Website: lowes
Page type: billing-address
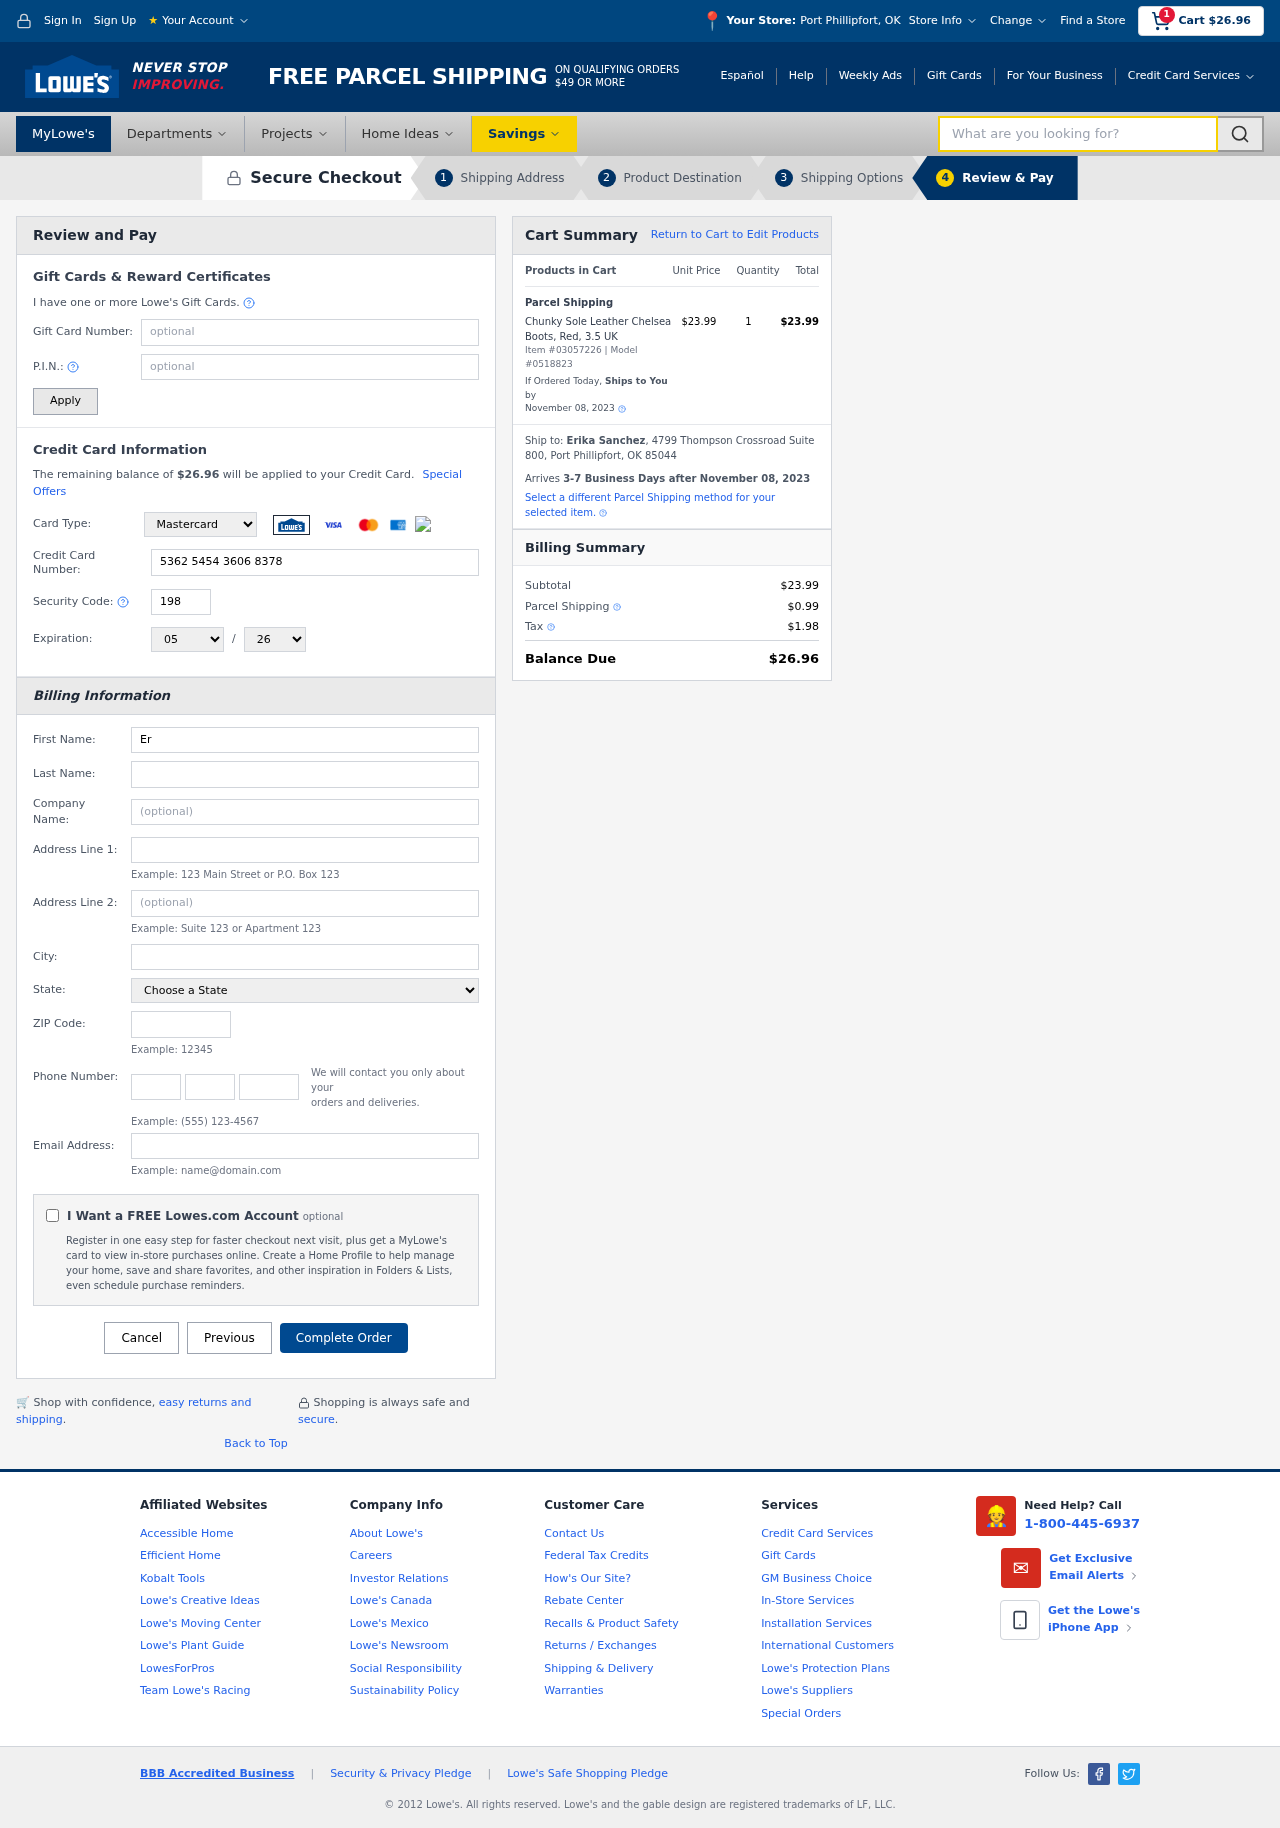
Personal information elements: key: PII_CARD_CVV
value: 198
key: PII_CARD_EXPIRY_MONTH
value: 05
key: PII_CARD_EXPIRY_YEAR
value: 26
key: PII_CARD_NUMBER
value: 5362 5454 3606 8378
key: PII_CARD_TYPE
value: Mastercard
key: PII_CITY
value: Port Phillipfort
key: PII_CITY_STATE
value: Port Phillipfort, OK
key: PII_COMPANY
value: Castro-Lee
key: PII_EMAIL
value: erika.sanchez@hotmail.com
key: PII_FIRSTNAME
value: Erika
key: PII_FULLNAME
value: Erika Sanchez
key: PII_LASTNAME
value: Sanchez
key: PII_PHONE_AREA
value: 927
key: PII_PHONE_PREFIX
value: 779
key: PII_PHONE_SUFFIX
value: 2157
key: PII_POSTCODE
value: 85044
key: PII_STATE
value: Oklahoma
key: PII_STREET
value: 4799 Thompson Crossroad Suite 800
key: PII_STREET2
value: Suite 381
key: PII_CITY_STATE_ZIP
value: Port Phillipfort, OK 85044
Product elements: key: PRODUCT1_NAME
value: Chunky Sole Leather Chelsea Boots, Red, 3.5 UK
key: PRODUCT1_PRICE
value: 23.99
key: PRODUCT1_QUANTITY
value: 1
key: PRODUCT_ITEM_NUMBER
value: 03057226
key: PRODUCT_MODEL_NUMBER
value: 0518823
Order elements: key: ORDER_SUBTOTAL
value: $26.96
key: ORDER_TOTAL
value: $26.96
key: ORDER_SHIPPING_DATE
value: November 08, 2023
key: ORDER_SUBTOTAL
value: $23.99
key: ORDER_DELIVERY_DATE
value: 3-7 Business Days after November 08, 2023
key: ORDER_SHIPPING_DATE2
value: November 08, 2023
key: ORDER_SUBTOTAL2
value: $23.99
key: ORDER_SHIPPING_COST
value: $0.99
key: ORDER_TAX
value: $1.98
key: ORDER_TOTAL2
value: $26.96
Search elements: key: HEADER_SEARCH
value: What are you looking for?